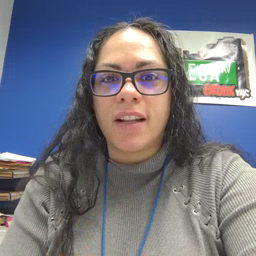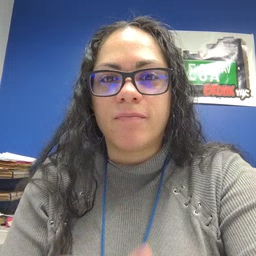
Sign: red